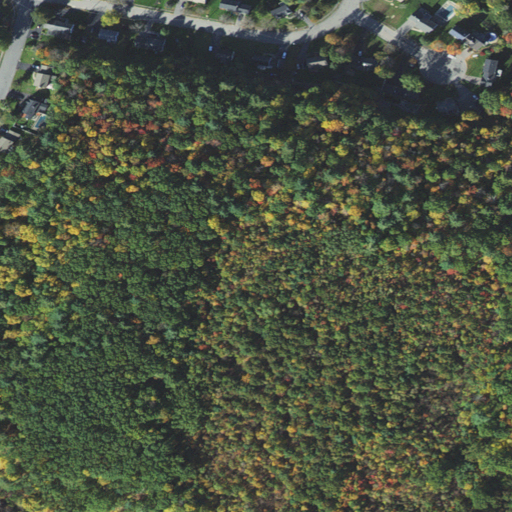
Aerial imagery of mountain in Massachusetts named Pine Hill containing deciduous forest, medium intensity development, open development, low intensity development, mixed forest, evergreen forest, and woody wetlands